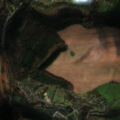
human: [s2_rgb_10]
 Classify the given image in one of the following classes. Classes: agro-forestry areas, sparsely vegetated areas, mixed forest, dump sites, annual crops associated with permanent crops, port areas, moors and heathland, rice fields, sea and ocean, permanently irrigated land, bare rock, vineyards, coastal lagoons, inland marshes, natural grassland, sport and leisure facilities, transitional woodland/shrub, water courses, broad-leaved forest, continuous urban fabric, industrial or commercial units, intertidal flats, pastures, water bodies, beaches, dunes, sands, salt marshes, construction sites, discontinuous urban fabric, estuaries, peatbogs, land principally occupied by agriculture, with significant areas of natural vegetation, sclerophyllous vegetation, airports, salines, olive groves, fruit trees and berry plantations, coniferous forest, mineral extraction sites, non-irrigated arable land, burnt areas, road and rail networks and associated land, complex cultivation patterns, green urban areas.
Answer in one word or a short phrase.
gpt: discontinuous urban fabric, non-irrigated arable land, pastures, broad-leaved forest, coniferous forest